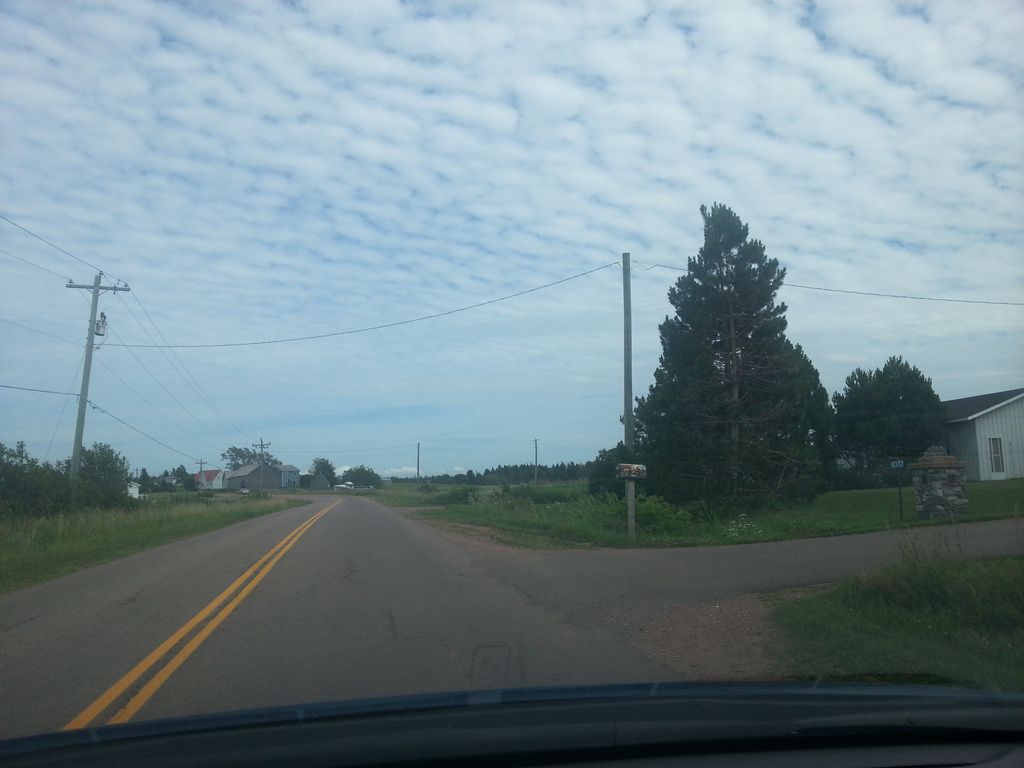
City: charlottetown